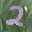
Label: 2